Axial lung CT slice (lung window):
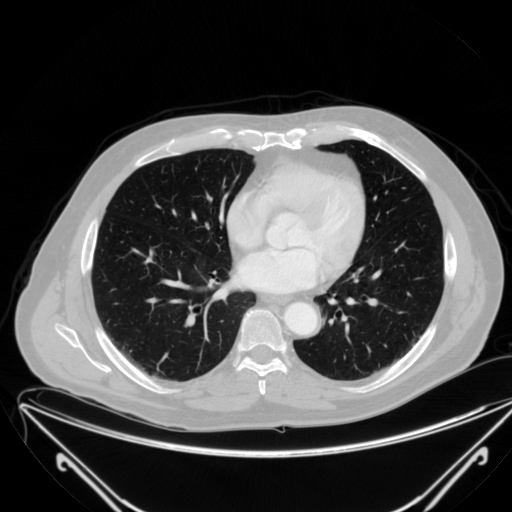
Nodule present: no